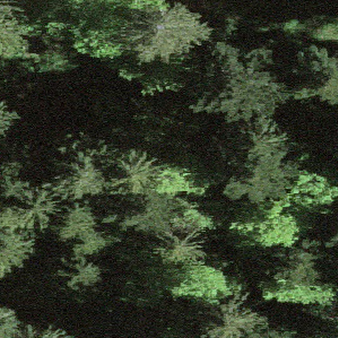
Label: other